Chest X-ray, PA view. Patient: 55 years old, sex M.
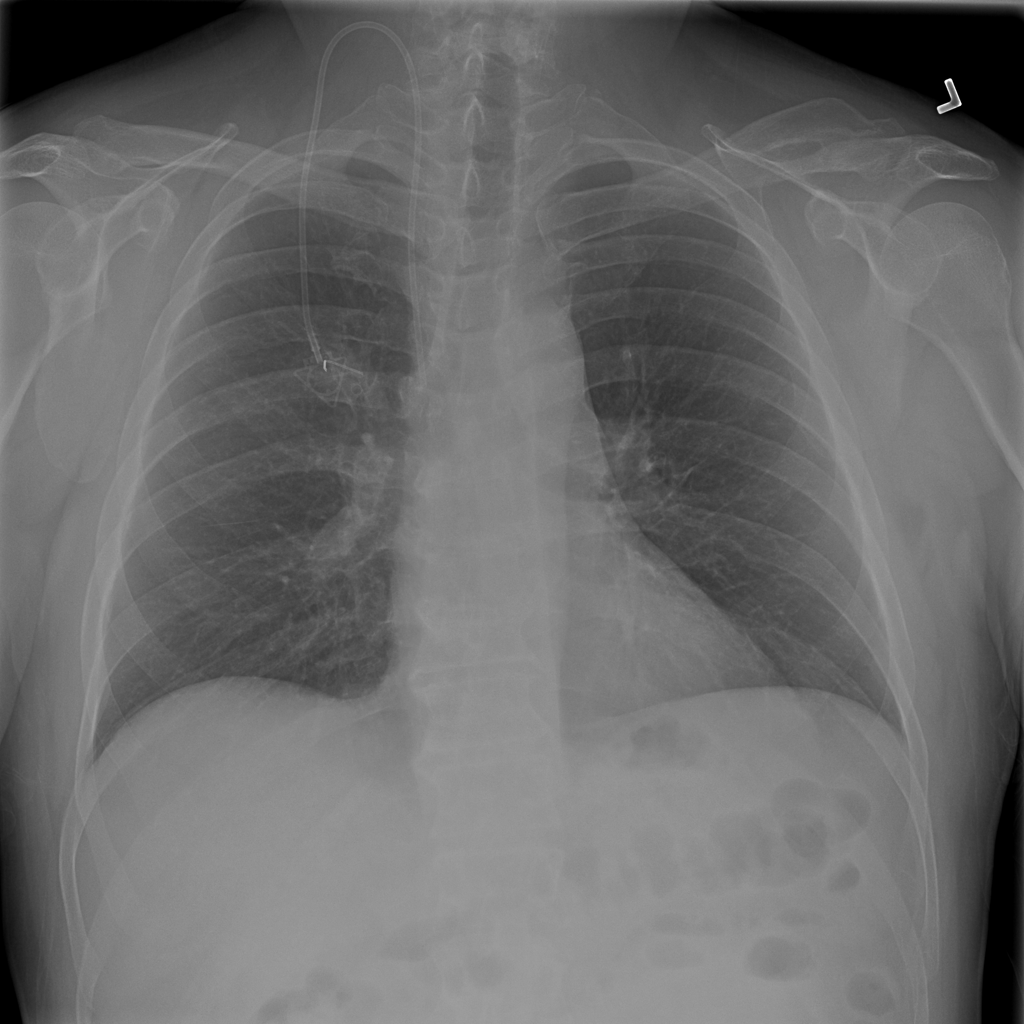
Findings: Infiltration